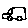
Label: car